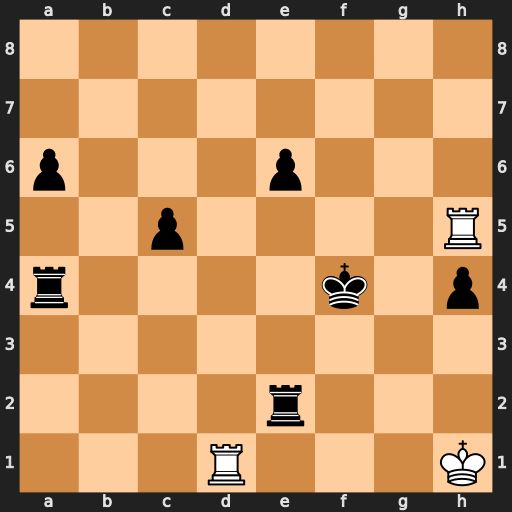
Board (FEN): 8/8/p3p3/2p4R/r4k1p/8/4r3/3R3K
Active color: w
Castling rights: -
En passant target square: -
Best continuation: Rxh4+ Ke5 Rxa4